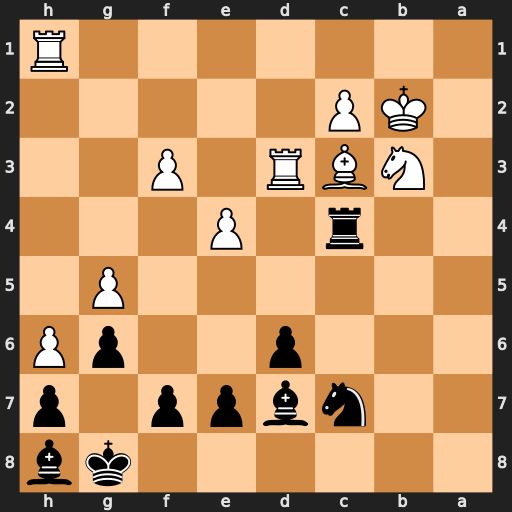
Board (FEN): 6kb/2nbpp1p/3p2pP/6P1/2r1P3/1NBR1P2/1KP5/7R
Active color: b
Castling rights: -
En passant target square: -
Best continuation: Rxc3 Rxc3 Nb5